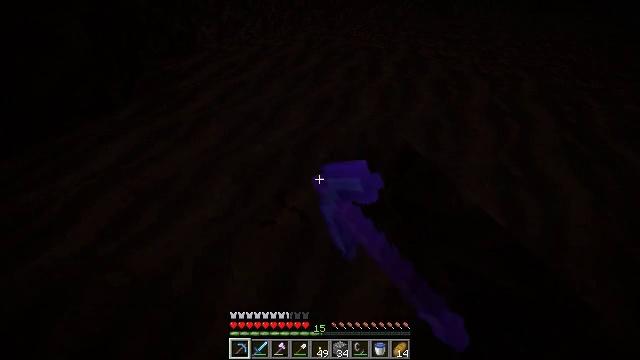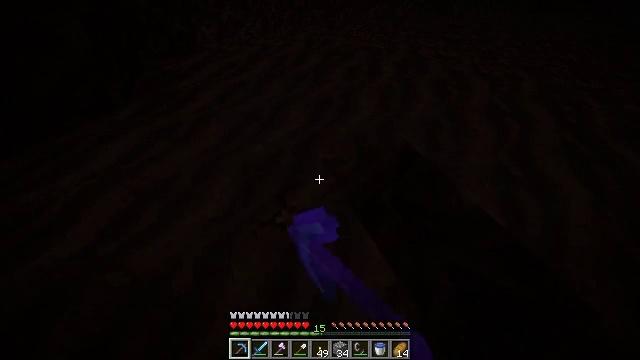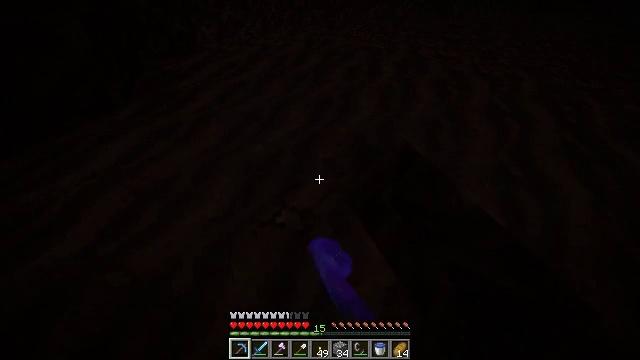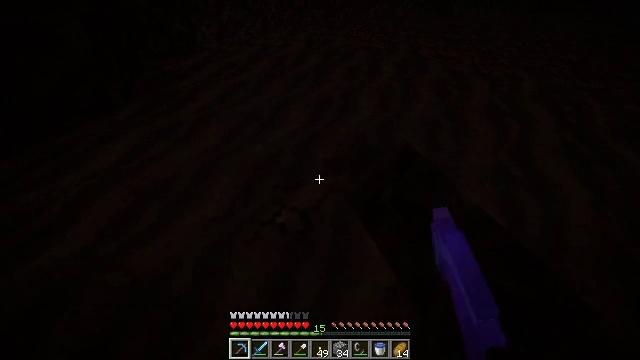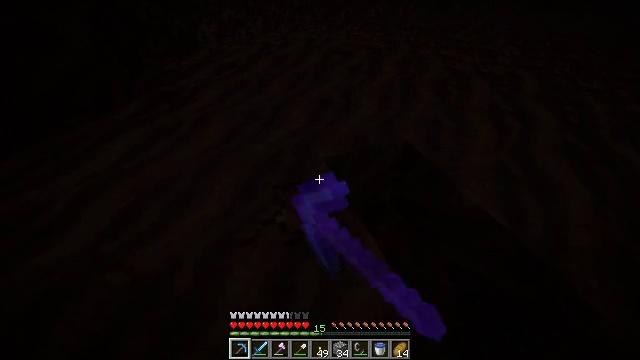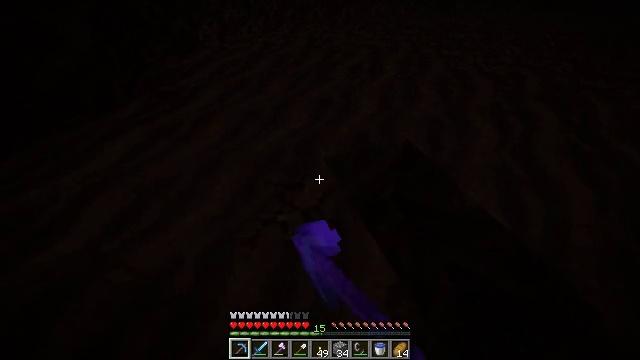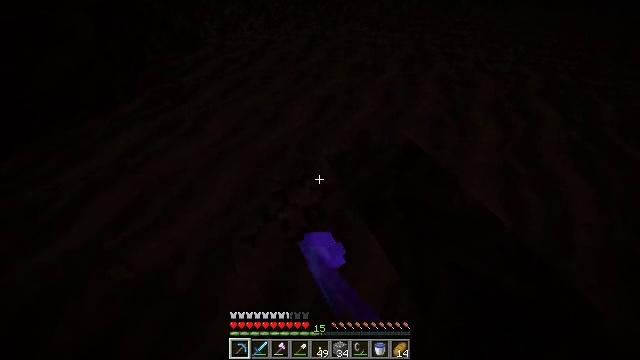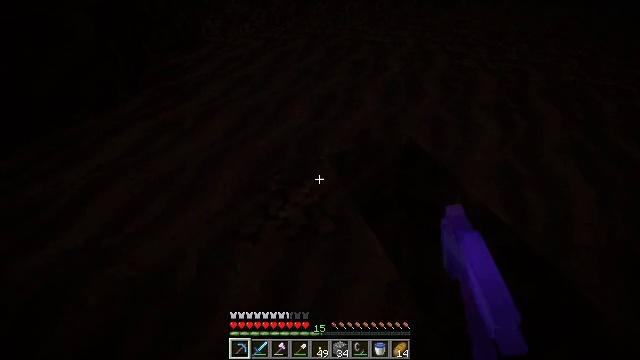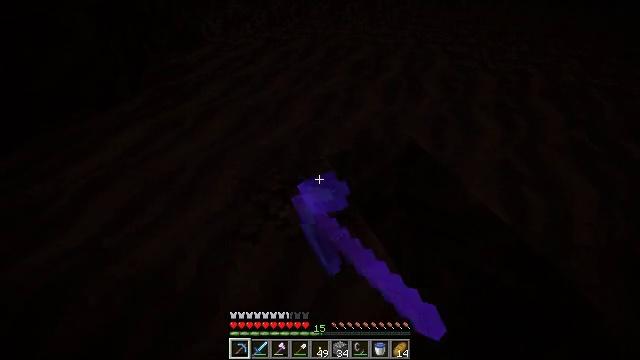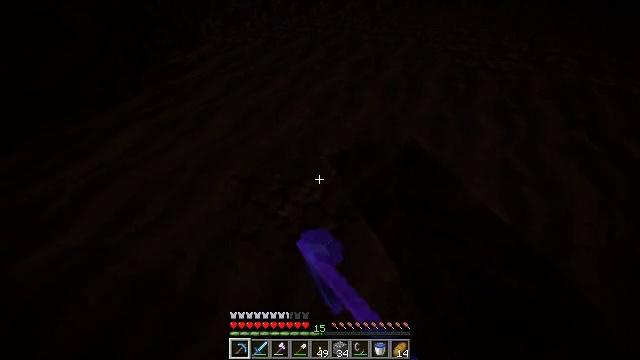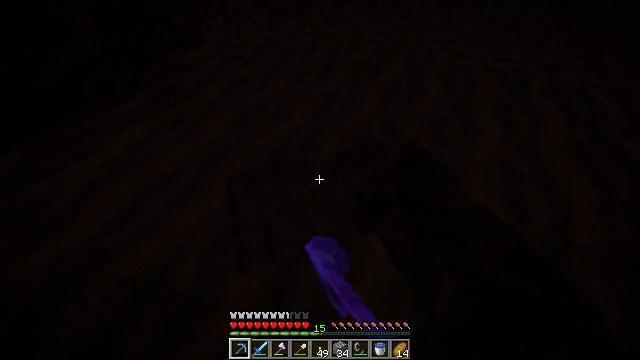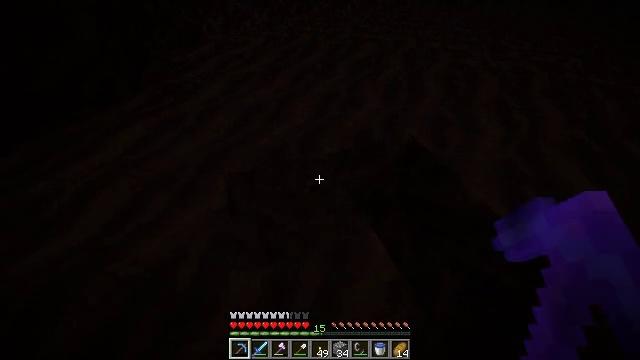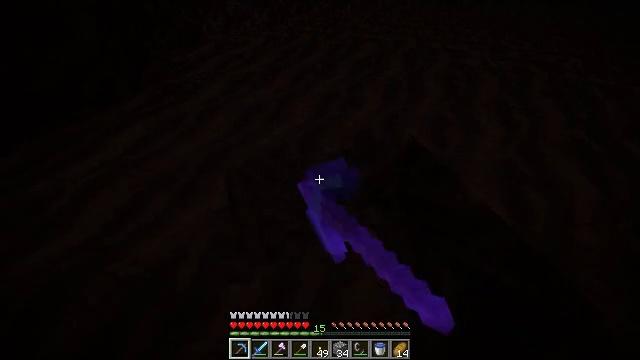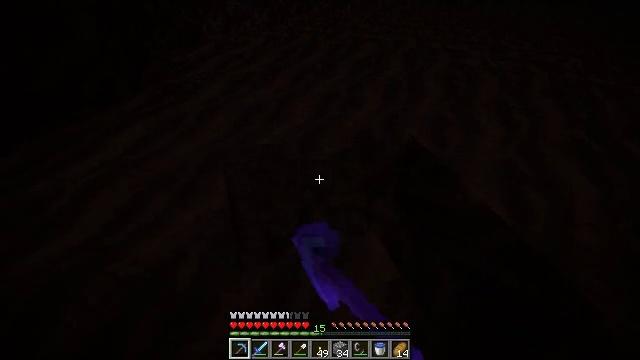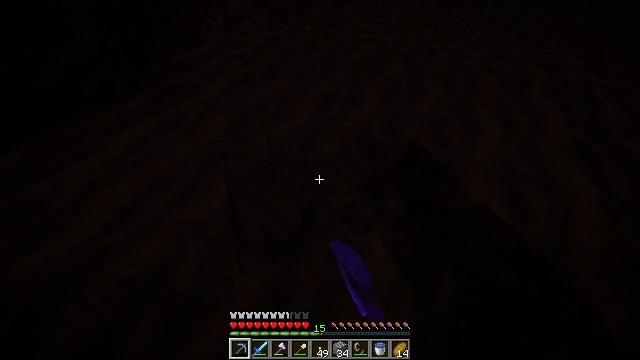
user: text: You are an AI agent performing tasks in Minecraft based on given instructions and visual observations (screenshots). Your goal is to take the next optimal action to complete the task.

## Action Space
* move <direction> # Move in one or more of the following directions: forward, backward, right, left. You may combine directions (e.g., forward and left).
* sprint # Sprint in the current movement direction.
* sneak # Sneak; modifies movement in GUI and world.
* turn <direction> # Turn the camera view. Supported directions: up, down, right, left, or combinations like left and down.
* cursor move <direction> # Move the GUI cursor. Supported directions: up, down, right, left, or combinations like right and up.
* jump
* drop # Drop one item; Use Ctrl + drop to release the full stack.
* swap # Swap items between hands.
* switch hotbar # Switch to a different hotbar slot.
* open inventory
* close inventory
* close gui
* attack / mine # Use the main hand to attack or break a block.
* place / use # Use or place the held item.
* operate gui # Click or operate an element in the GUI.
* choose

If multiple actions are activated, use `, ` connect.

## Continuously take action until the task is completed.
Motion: motion action
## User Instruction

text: Remove layers of soul soil.
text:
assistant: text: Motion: attack / mine
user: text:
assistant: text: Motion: attack / mine
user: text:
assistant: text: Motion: attack / mine
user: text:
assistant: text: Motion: attack / mine
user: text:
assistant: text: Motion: attack / mine
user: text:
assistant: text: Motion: attack / mine
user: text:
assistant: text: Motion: attack / mine
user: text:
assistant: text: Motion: attack / mine
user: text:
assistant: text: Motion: attack / mine
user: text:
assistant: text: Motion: attack / mine
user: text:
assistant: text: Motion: attack / mine
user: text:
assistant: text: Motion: attack / mine
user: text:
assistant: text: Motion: attack / mine
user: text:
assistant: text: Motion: attack / mine
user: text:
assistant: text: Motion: attack / mine